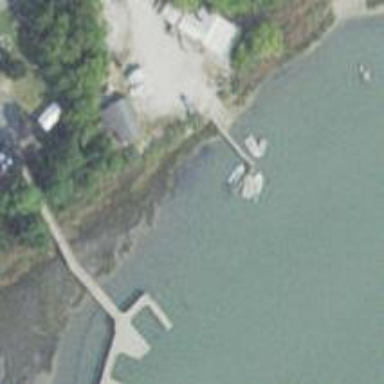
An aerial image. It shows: Man-made pier.